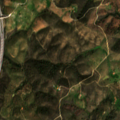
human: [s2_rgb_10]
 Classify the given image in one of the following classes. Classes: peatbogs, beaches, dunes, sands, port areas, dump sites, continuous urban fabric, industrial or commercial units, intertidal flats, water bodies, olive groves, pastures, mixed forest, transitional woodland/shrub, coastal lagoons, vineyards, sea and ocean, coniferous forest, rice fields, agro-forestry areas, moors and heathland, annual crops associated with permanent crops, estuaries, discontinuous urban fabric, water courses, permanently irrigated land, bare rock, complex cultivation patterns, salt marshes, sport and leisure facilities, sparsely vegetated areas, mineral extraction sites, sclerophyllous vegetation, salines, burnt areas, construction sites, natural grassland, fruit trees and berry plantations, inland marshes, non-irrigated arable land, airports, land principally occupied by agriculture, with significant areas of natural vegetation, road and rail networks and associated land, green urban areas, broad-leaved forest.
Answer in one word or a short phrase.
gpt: land principally occupied by agriculture, with significant areas of natural vegetation, broad-leaved forest, sclerophyllous vegetation